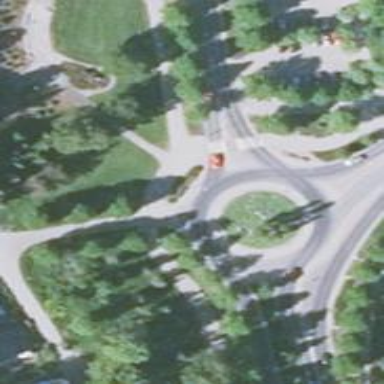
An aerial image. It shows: Primary highway with roundabout junction.